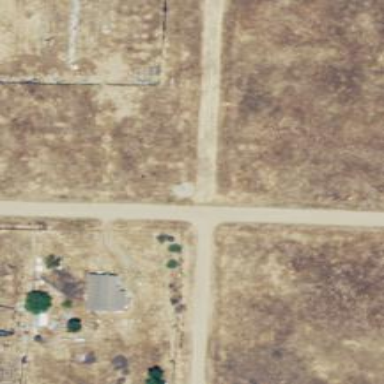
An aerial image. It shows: Residential road.